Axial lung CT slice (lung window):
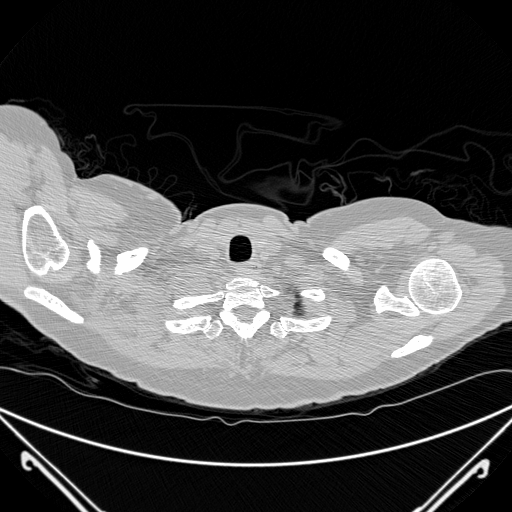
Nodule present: no